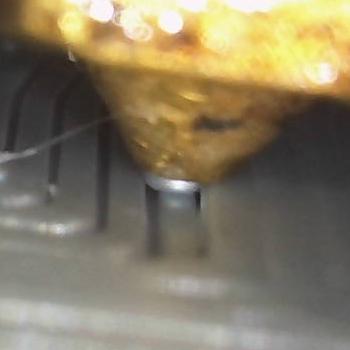
Flow rate: 208%